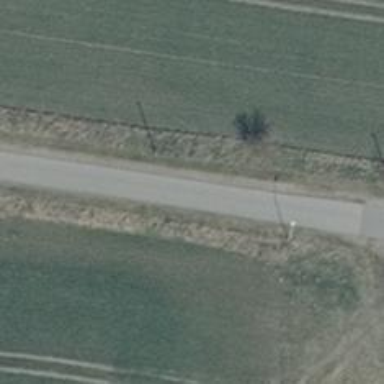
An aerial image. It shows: Unclassified road with asphalt surface.